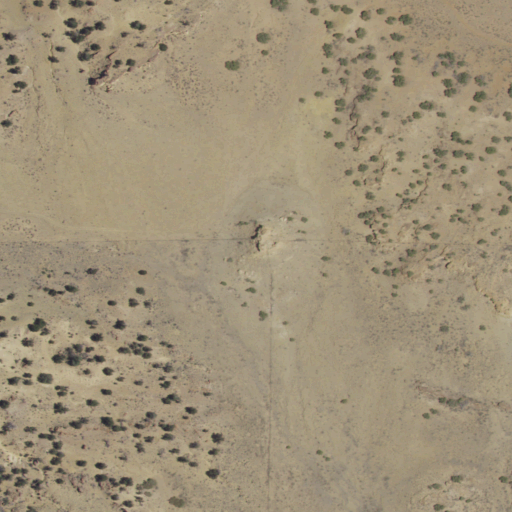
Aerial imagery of mountain in New Mexico named Pretty Rock containing only shrub